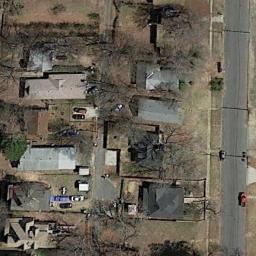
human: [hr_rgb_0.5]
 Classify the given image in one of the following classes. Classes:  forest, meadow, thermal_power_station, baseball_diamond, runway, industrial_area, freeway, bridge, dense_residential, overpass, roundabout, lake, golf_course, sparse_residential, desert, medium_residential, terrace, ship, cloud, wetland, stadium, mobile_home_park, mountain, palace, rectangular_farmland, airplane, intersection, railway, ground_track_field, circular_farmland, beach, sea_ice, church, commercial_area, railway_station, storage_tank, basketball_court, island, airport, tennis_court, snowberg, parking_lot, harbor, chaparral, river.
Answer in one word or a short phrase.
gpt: medium_residential